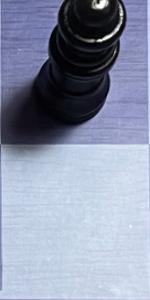
Label: Empty